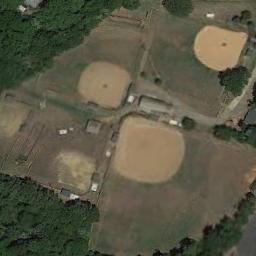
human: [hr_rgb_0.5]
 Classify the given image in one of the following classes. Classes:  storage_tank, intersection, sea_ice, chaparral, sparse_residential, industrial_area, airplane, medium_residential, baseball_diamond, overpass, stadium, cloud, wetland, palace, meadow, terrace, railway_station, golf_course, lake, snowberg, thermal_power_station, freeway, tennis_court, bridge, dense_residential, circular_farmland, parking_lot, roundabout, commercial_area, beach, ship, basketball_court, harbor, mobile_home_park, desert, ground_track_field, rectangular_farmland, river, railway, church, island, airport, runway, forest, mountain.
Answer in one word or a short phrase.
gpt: baseball_diamond